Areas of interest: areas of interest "Museum"
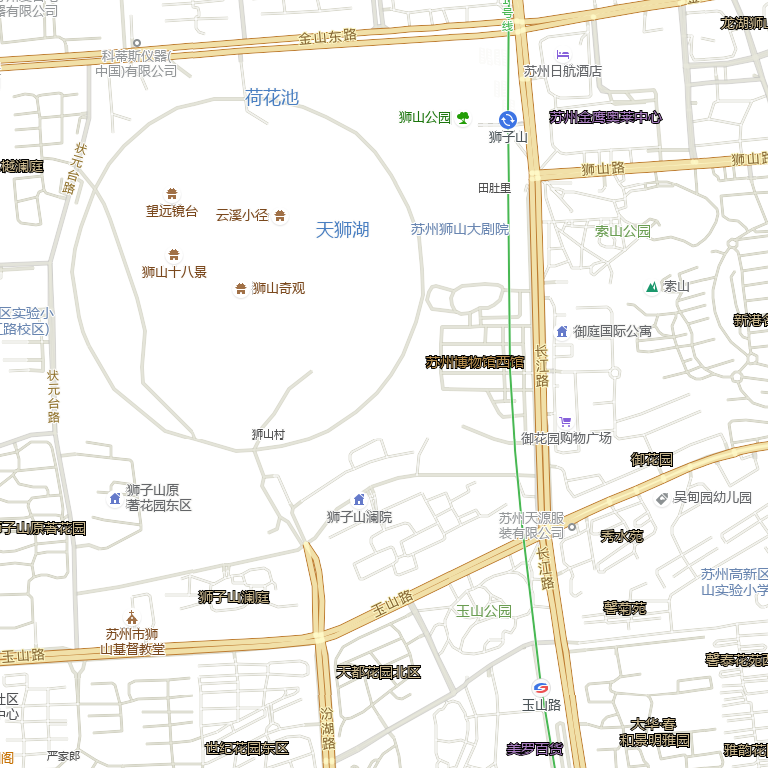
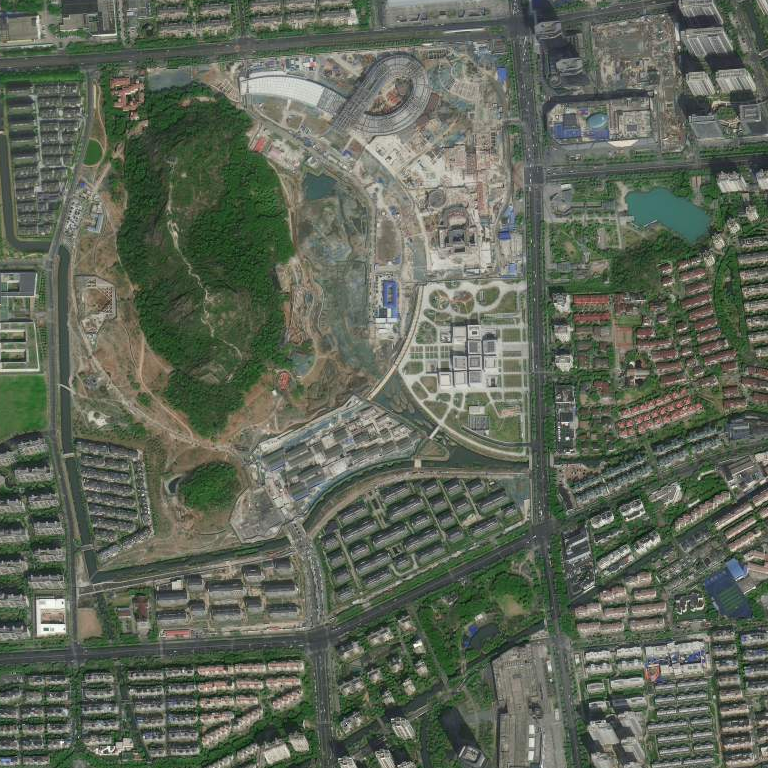